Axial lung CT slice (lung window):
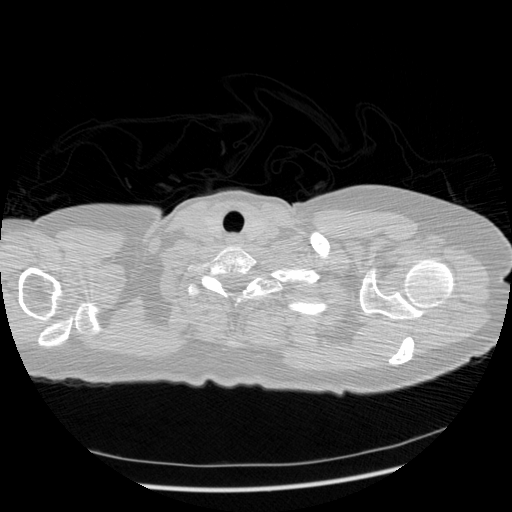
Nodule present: no